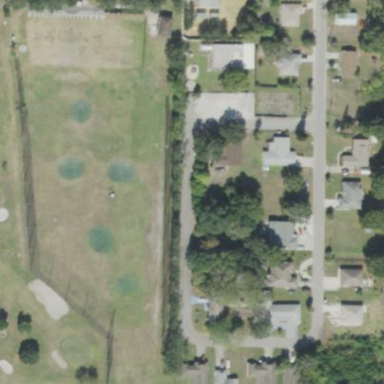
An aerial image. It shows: Driving range for golf practice.